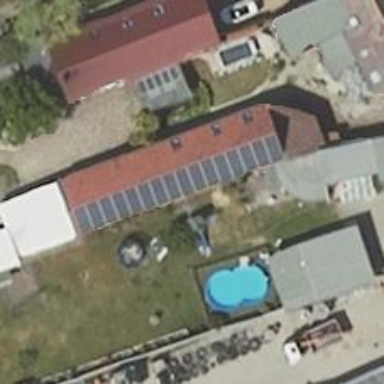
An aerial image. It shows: Solar photovoltaic panel generator producing electricity in small installation.